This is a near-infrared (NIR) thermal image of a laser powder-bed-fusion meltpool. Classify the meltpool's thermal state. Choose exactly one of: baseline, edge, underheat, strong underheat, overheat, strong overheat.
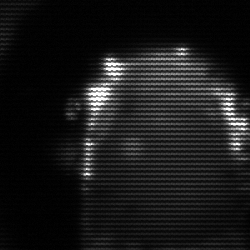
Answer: baseline